Interaction volume radius: 5 \u00c5
Interaction volume height: 50 \u00c5
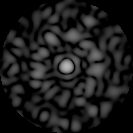
Disorder parameter: 0.841